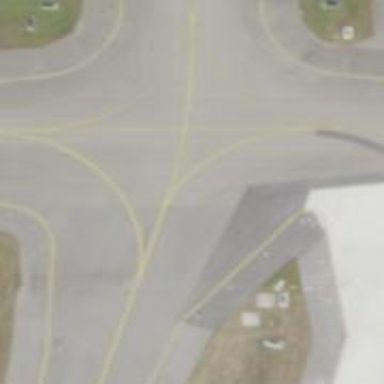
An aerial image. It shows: View of taxiway at the airport.